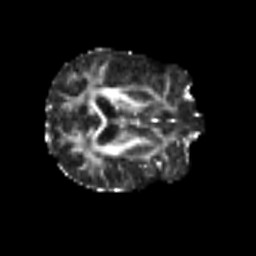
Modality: FA
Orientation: axial
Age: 58
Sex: male
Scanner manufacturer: siemens
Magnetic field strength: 3 T
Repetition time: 6.1 s
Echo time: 0.101 s